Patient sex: M
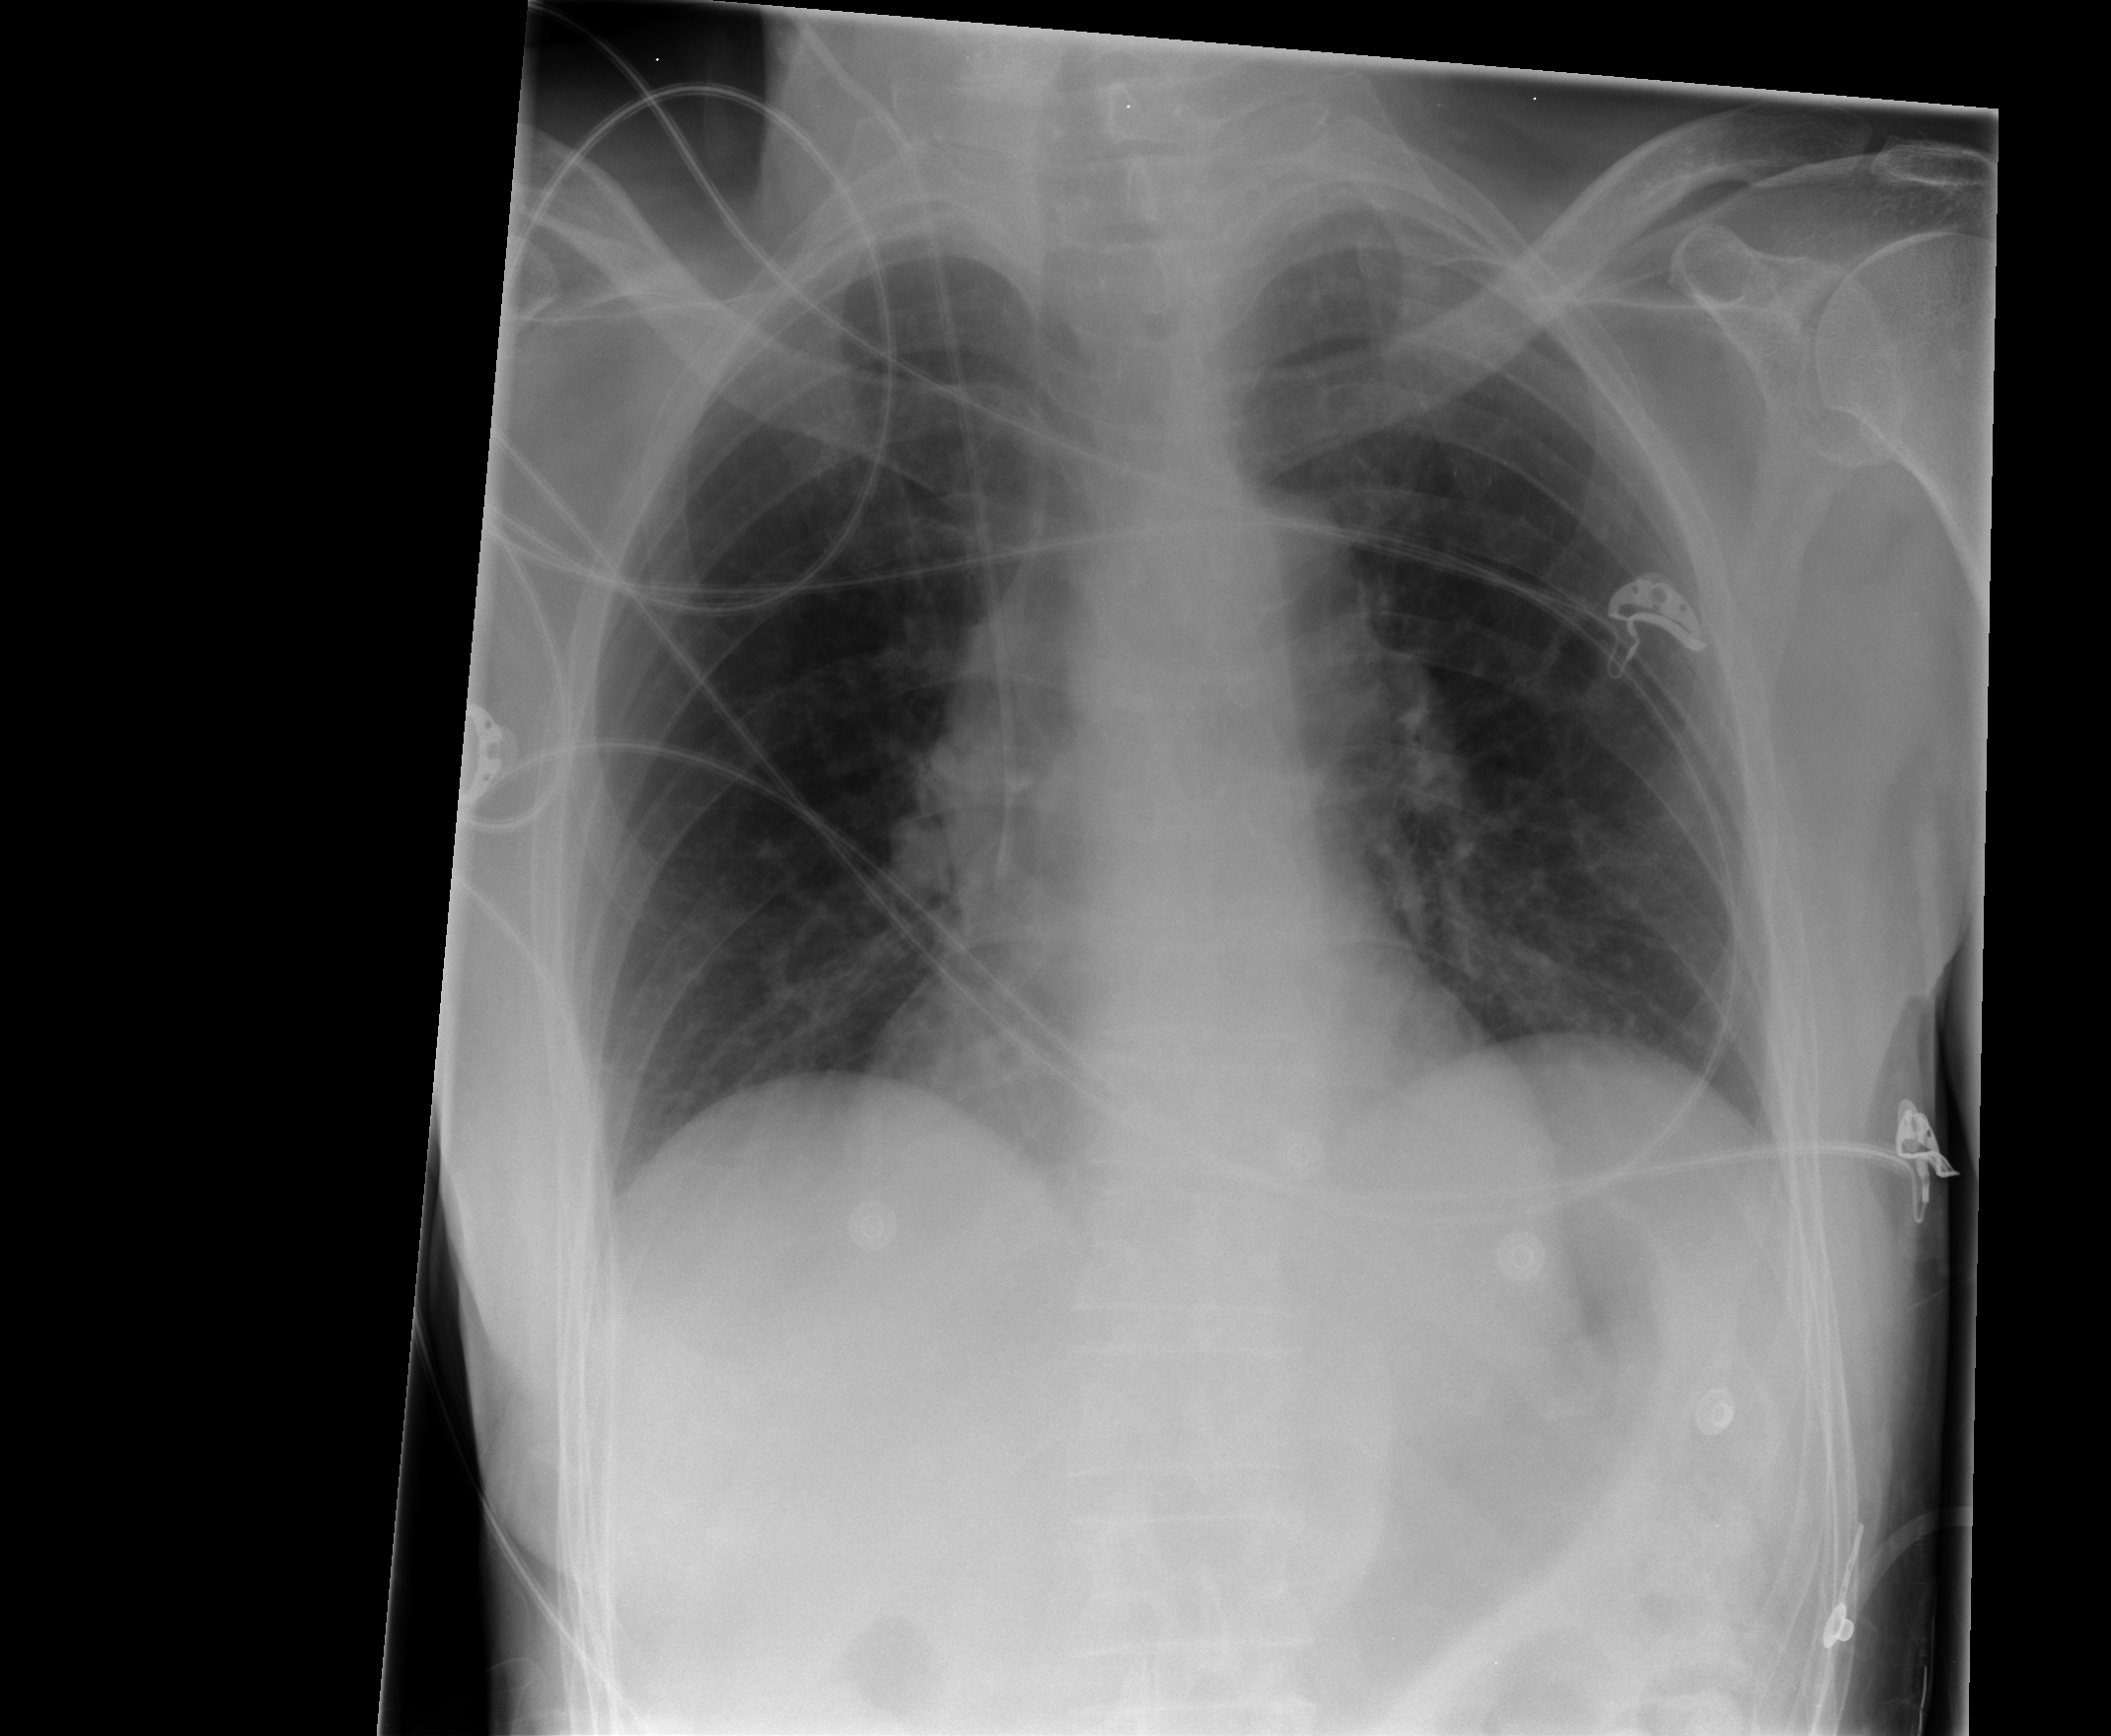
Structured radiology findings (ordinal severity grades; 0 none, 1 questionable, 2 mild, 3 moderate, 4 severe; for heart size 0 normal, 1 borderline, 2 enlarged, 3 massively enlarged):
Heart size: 0
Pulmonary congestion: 0
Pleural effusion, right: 0
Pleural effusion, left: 0
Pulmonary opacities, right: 0
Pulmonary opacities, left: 0
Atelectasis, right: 1
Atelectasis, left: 1